Question: I'm making a page where I have three category lists where I want to use jQuery to show the children items of a single list when a user clicks on the parent list item. See screenshot (clicking on men show the items below).

Now when the page is loaded there is no link 'href="#"' on the parent item. But when a user clicks on it and the list opens, it should change the link to the 'men' category. I made a jsfiddle to show you what I currently have. However with the jquery below, the link stays at '"#"'.
'''
$("#cat-item25").click(function () {
$("#child1").show('slow');
$(this).attr('src', '/product-category/men/');
});
'''
<URL>
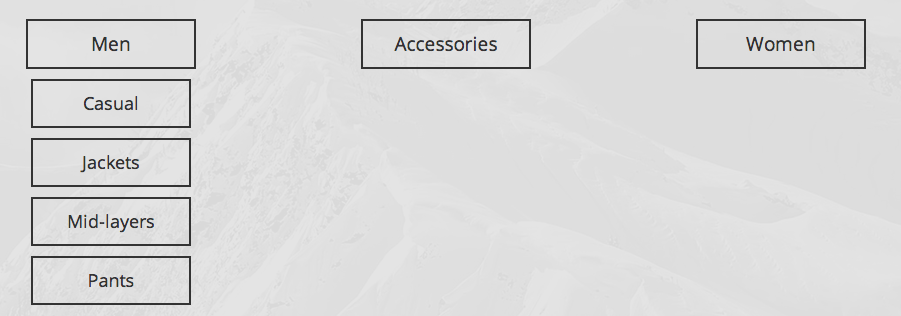
Answer: I think you meant to change the link's 'href'. The 'src' attribute is for images.
'''
$("#cat-item25").click(function () {
$("#child1").show('slow');
$(this).attr('href', '/product-category/men/');
return false;
});
'''
The 'return false;' is so that it doesn't go to '/product-category/men/' immediately.
Here's a working <URL>.